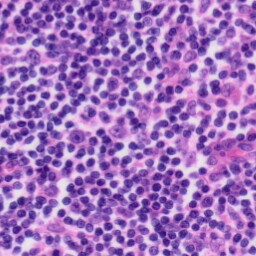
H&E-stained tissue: Tonsil